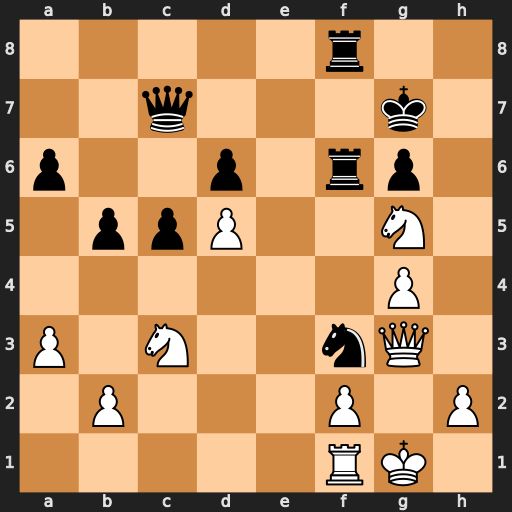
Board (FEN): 5r2/2q3k1/p2p1rp1/1ppP2N1/6P1/P1N2nQ1/1P3P1P/5RK1
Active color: w
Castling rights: -
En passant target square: -
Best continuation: Qxf3 Rxf3 Ne6+ Kg8 Nxc7